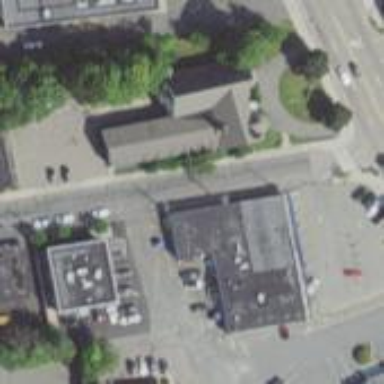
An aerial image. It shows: Retail area.